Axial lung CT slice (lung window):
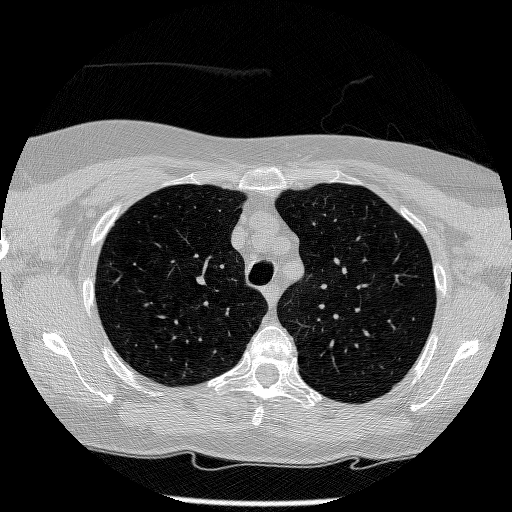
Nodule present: no